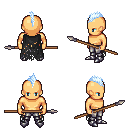
a pixel art fantasy rpg character, male body template, human, tanned skin, black tattered cape, metal pants, white cyan mohawk hairstyle, metal boots, spear, four views (front, back, left, right), 2x2 character sprite sheet, small pixel art, hard edges, no anti-aliasing